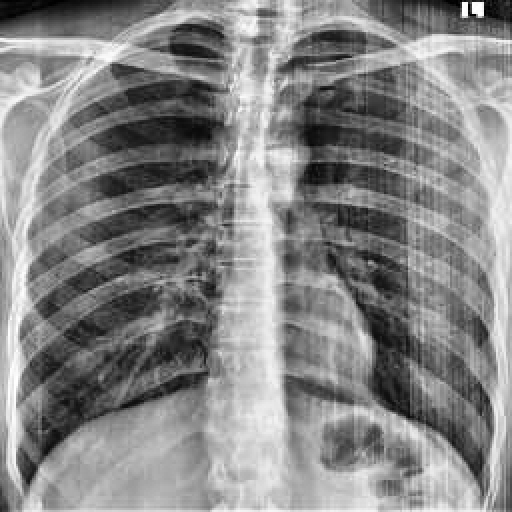
Finding: NORMAL